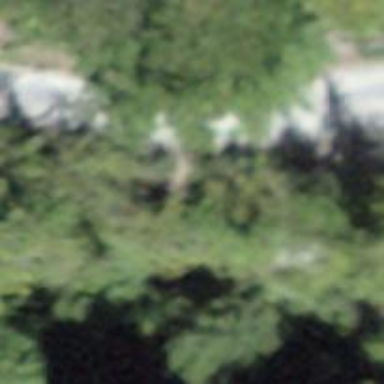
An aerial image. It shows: Natural cliff.